Aerial crown-view tile of a tropical tree (Barro Colorado Island, Panama), acquired 20250512:
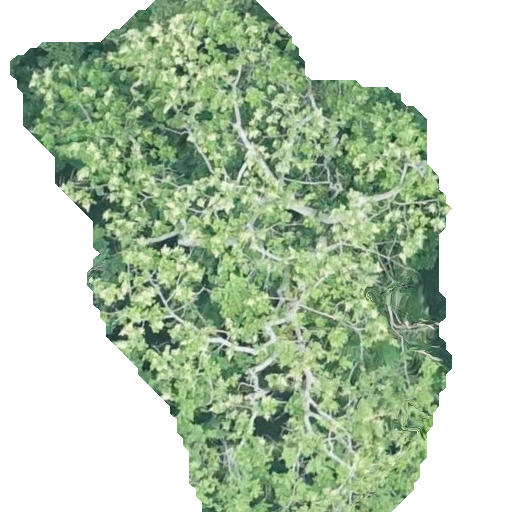
Species: Spondias radlkoferi
GBIF accepted scientific name: Spondias radlkoferi
Crown area: 234.563 m²